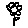
Label: flower